Field crop: tomato
Growth stage: 1
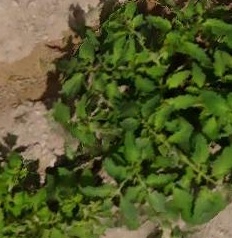
Species: tomato